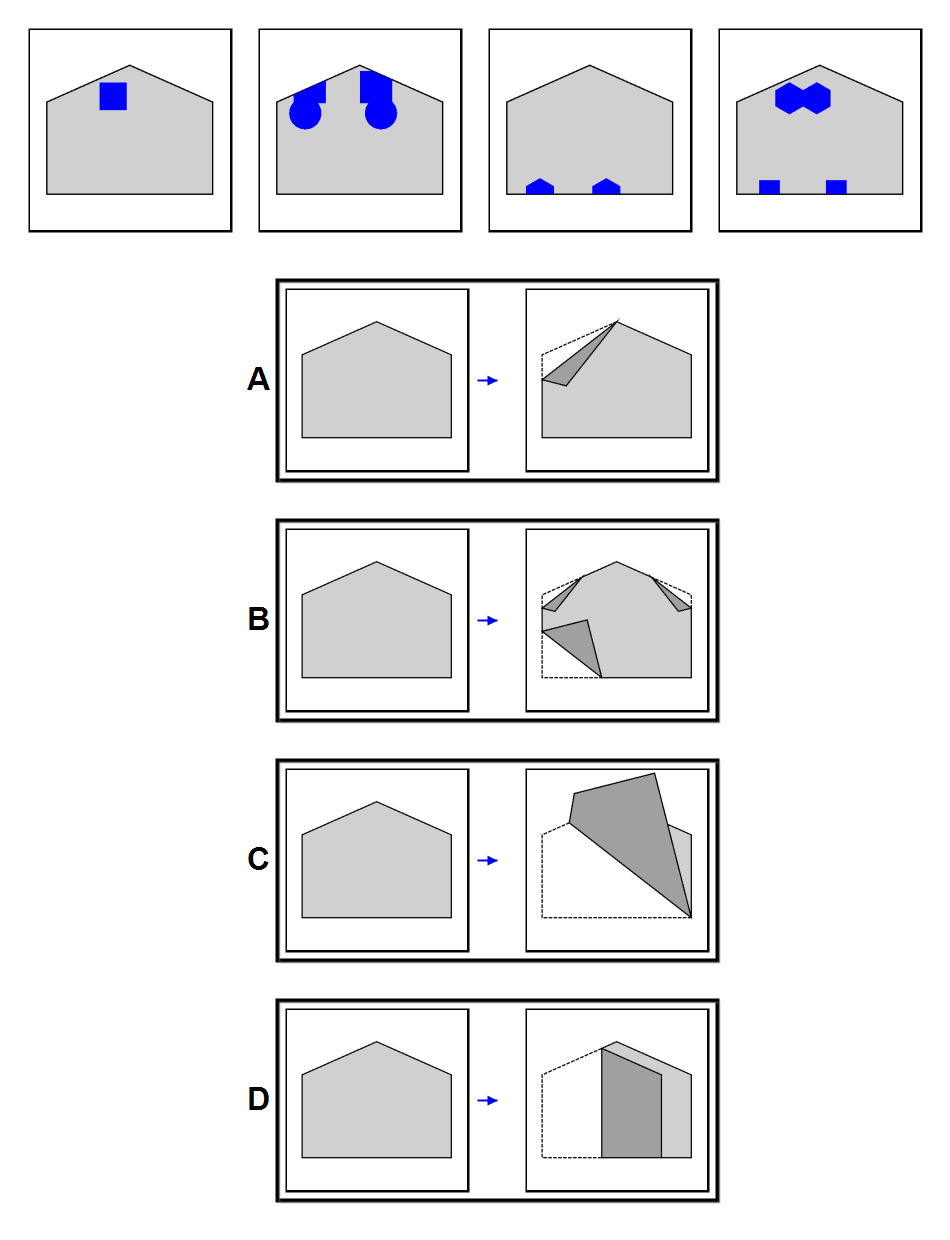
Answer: D